Interaction volume radius: 5 \u00c5
Interaction volume height: 20 \u00c5
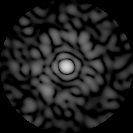
Disorder parameter: 0.7933